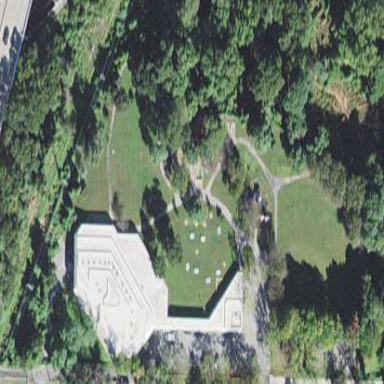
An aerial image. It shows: Lovely park for leisure and relaxation.